Question: I know we can get exception using 'xhr.responseText', but in my APP, the 'responseText'display as exception description amended by Tomcat. please refer to below image, is there anyone can tell me how can I control the content of 'responseText' or how to handle custom message(may be in a better way).
I need a title and content in the response as I can display them in dialog of Jquery UI. BTW, I throw a general exception just like 'throw new Exception("some error happens");'

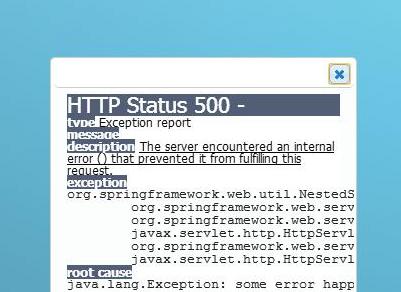
Answer: You can define custom error message in your 'web.xml' like this -
'''
<error-page>
<error-code>404</error-code>
<location>/error.jsp</location>
</error-page>
<error-page>
<error-code>500</error-code>
<location>/Error.jsp</location>
</error-page>
'''
You can have any text in your error.jsp page, that text will be sent to client on respective error
<URL>